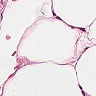
Metastatic tissue present: no